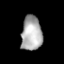
Tissue: lung
Cell type: Endothelial cells
Senescence score: 0.6186
Nuclear area (px): 701
Mean DAPI intensity: 173.175